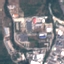
Label: Industrial